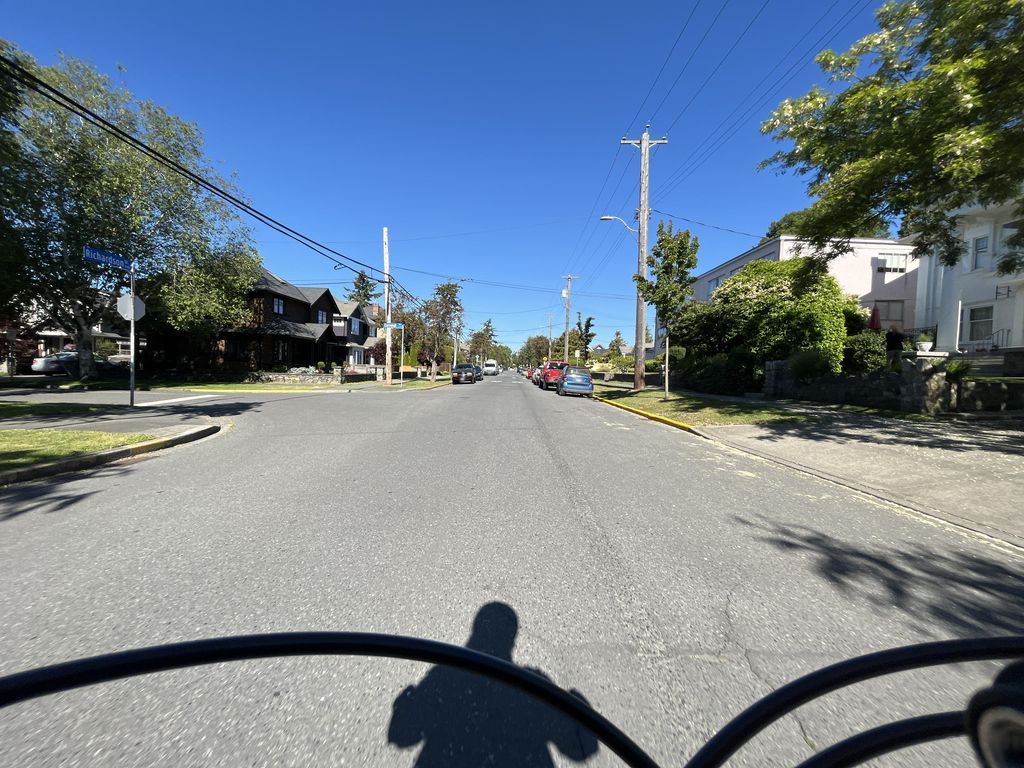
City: victoria